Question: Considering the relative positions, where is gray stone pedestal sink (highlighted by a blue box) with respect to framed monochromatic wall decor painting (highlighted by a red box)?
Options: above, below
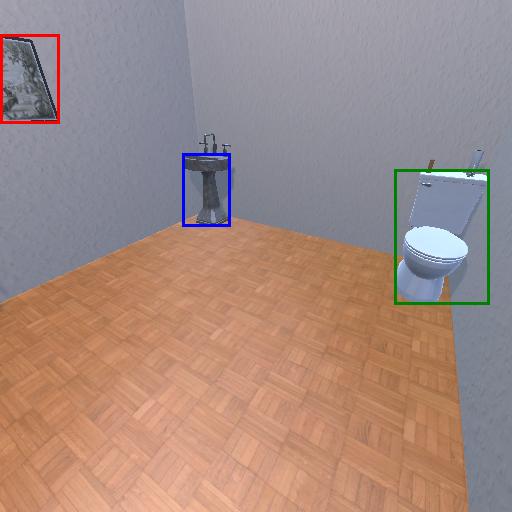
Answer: above